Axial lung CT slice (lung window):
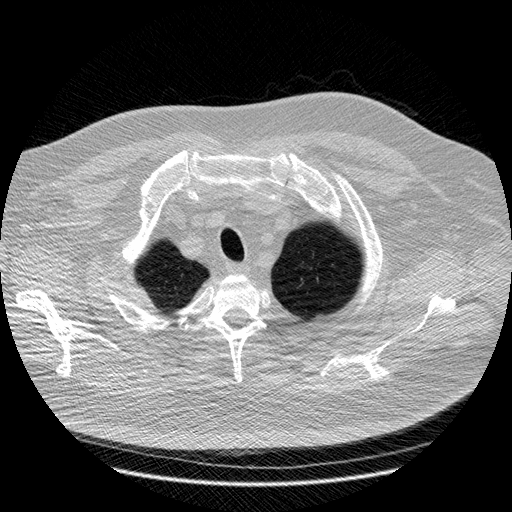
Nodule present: no